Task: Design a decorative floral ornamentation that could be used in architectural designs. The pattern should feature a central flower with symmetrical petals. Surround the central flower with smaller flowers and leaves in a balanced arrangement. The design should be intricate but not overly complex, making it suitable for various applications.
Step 598:
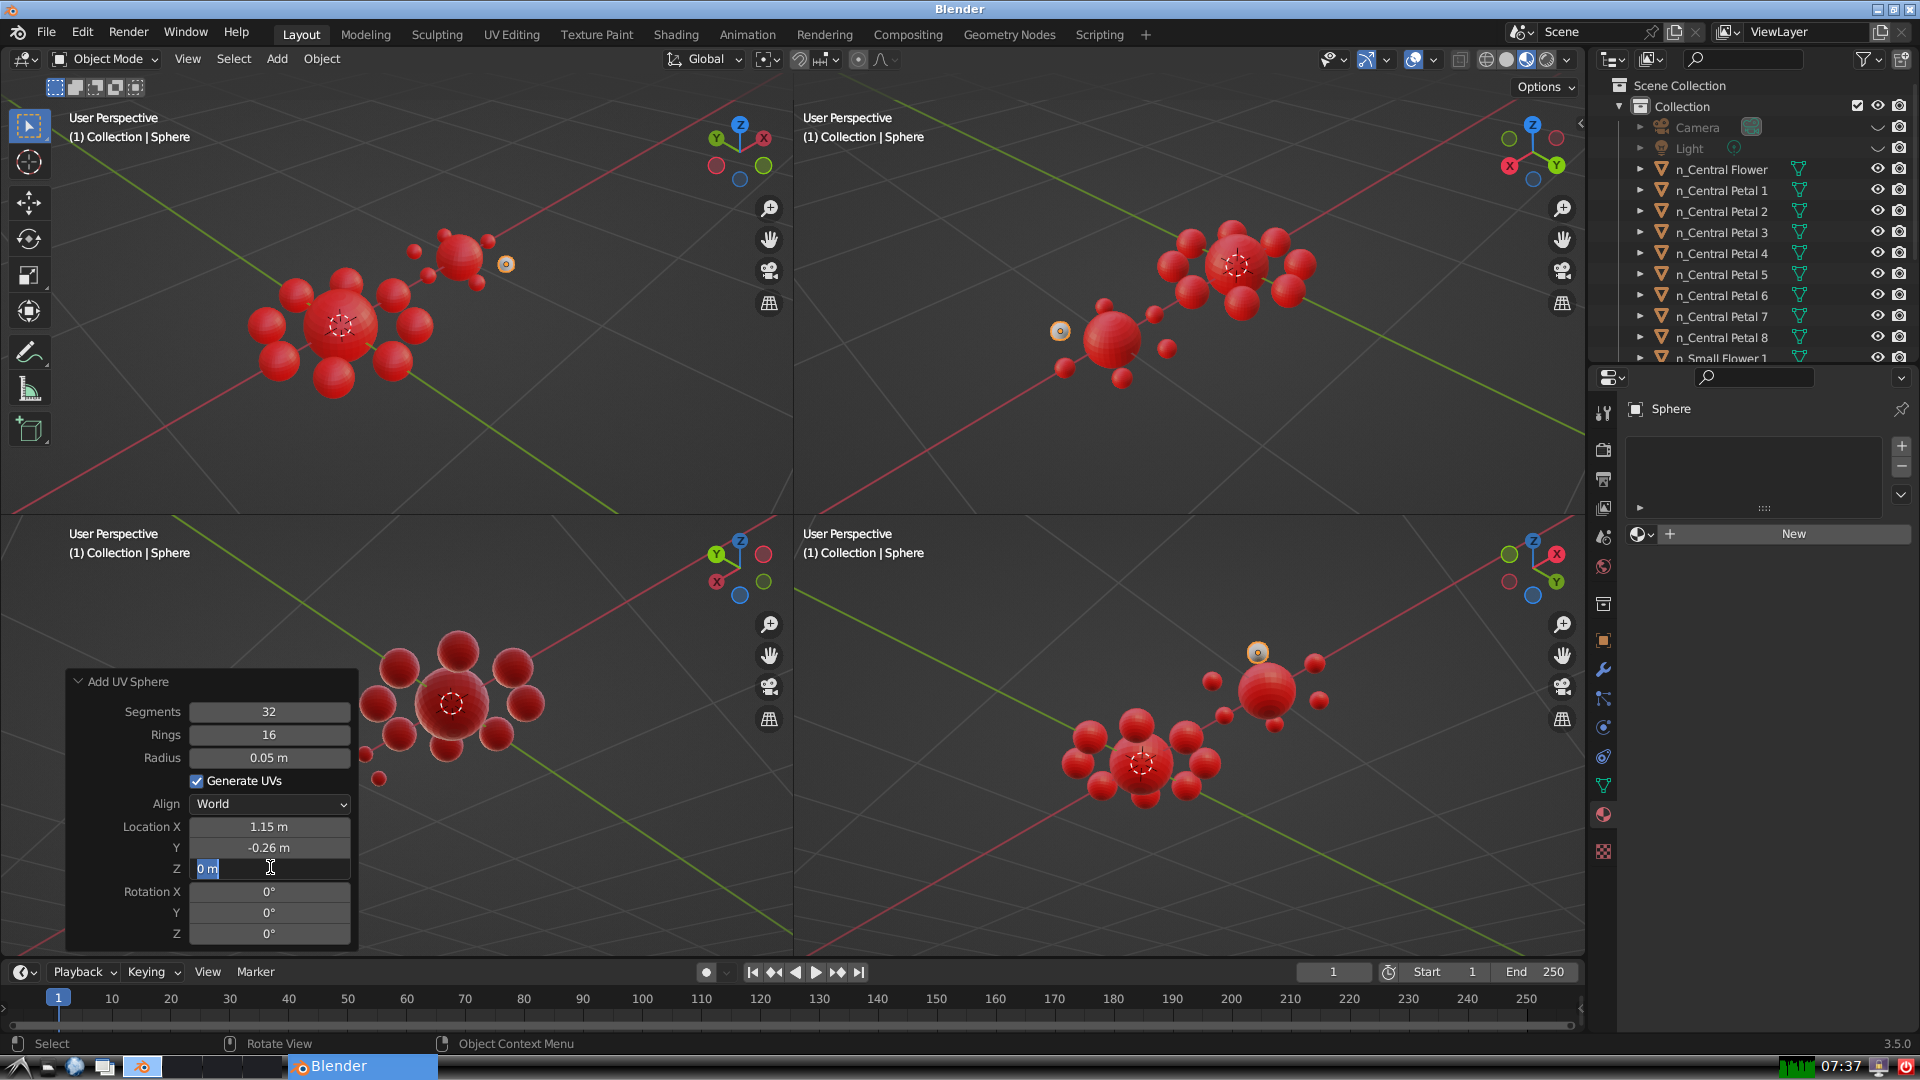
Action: input_text: 0.0